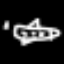
Label: airplane